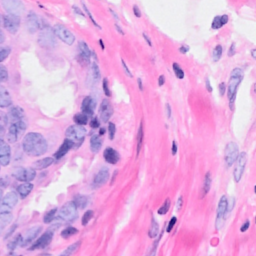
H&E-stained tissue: Breast